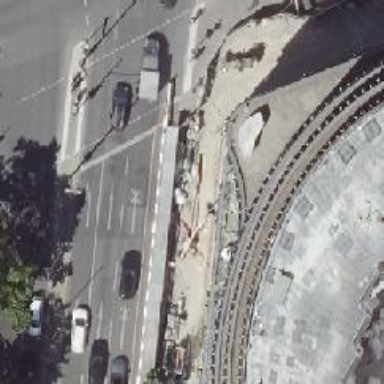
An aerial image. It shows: Platform with shelter for public transport.